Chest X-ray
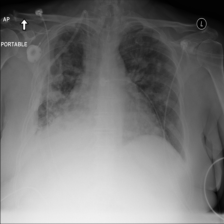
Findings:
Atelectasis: negative
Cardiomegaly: negative
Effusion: positive
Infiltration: positive
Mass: negative
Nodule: positive
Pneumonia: negative
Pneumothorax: negative
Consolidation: negative
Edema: negative
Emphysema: negative
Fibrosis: negative
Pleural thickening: positive
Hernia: negative